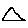
Label: triangle